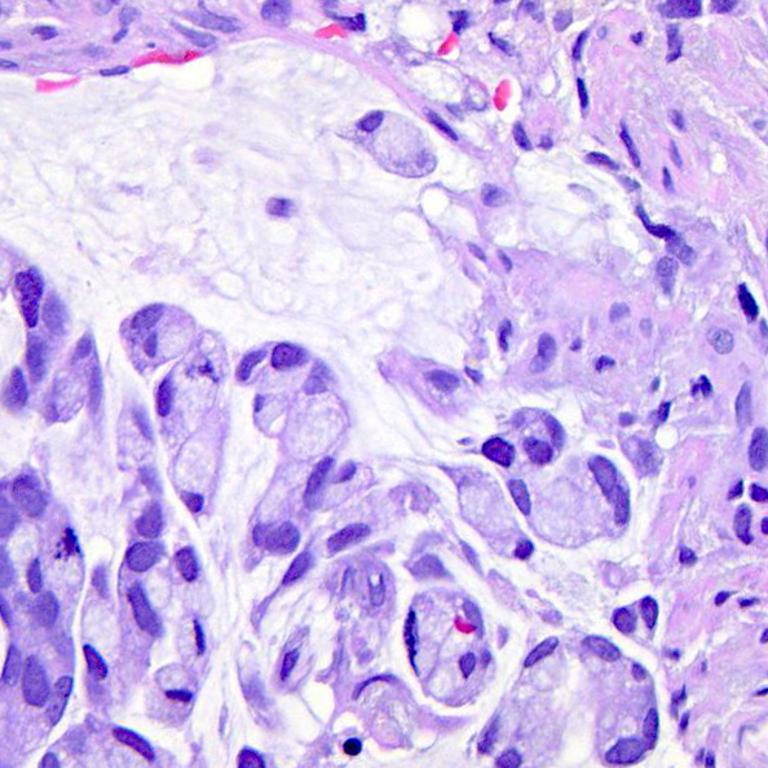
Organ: colon
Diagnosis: adenocarcinomas